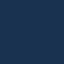
Land use / land cover: SeaLake